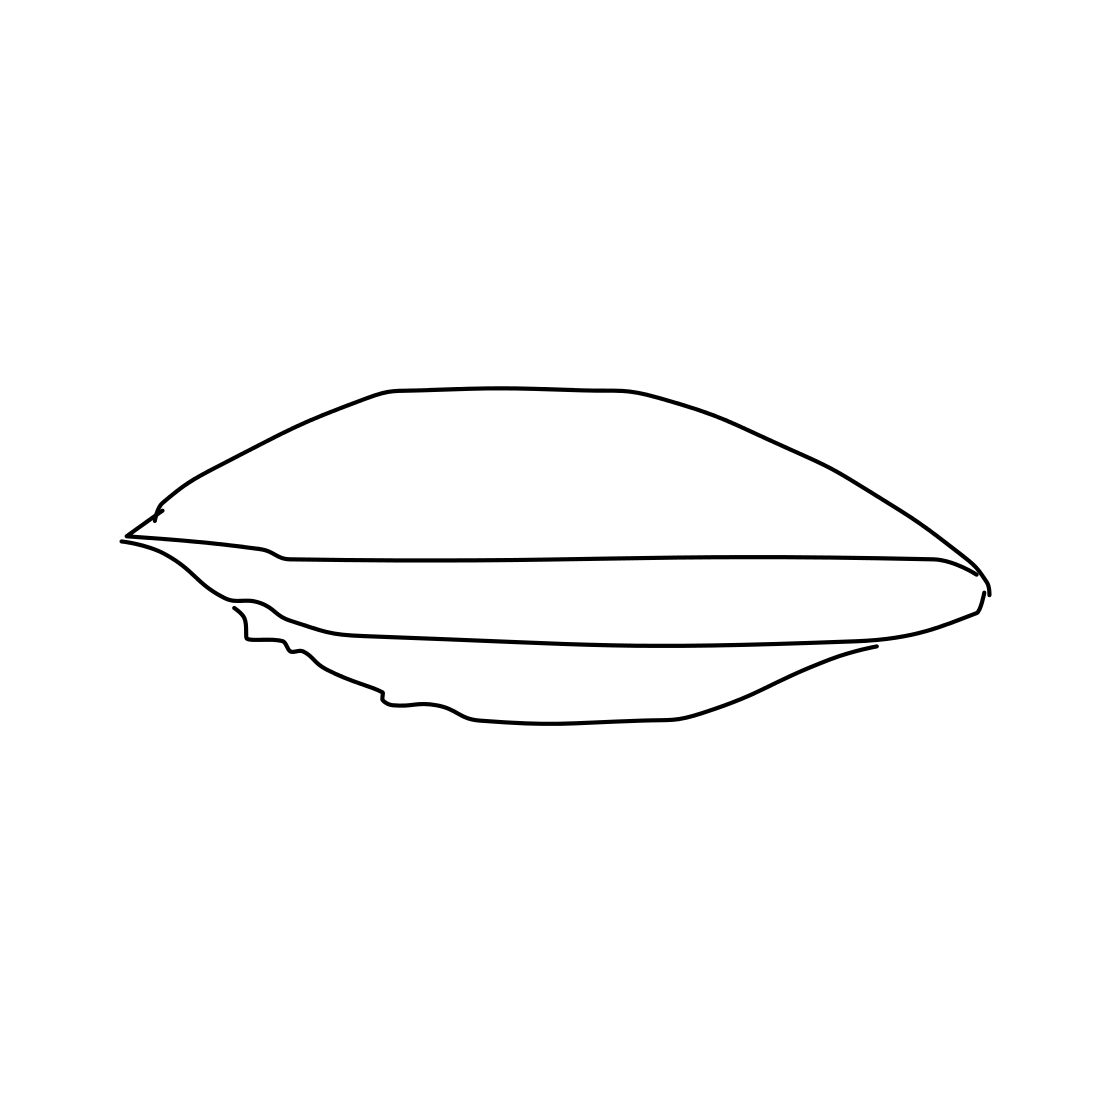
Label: flying saucer